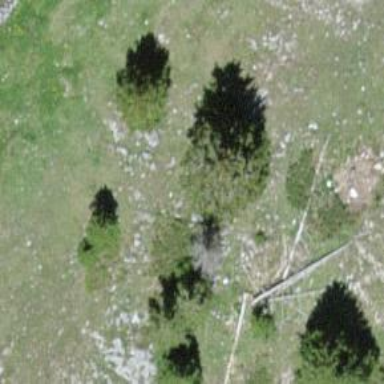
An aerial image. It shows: Needle-leaved tree in its natural environment.